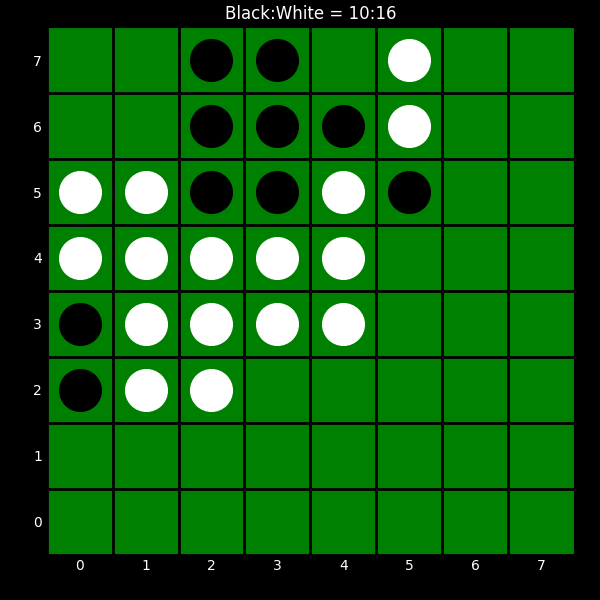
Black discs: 10
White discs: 16